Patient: sex F, age 71
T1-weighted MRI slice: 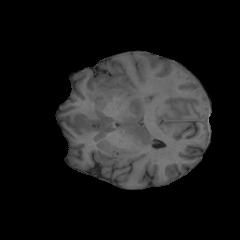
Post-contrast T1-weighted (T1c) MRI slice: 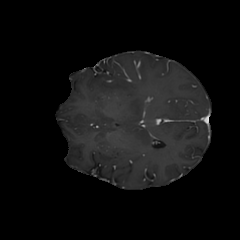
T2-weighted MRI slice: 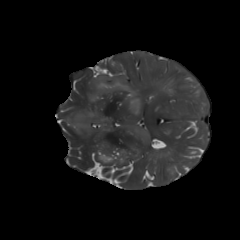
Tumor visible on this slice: yes
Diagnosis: Glioblastoma, IDH-wildtype
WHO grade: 4